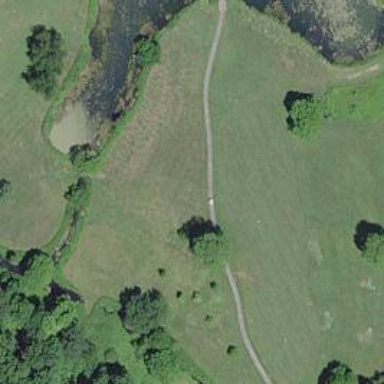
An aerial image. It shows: Path designated for golf carts.